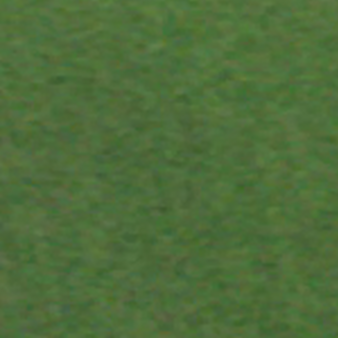
Label: other